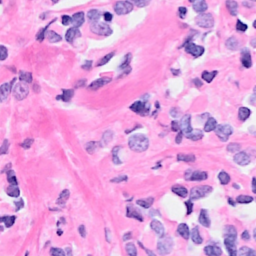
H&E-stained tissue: Breast